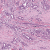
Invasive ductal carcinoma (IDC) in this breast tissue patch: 1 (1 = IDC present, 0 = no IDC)